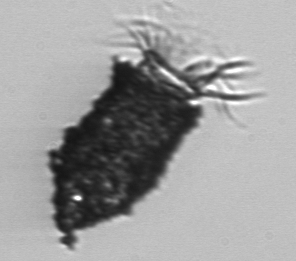
Label: Tintinnopsis